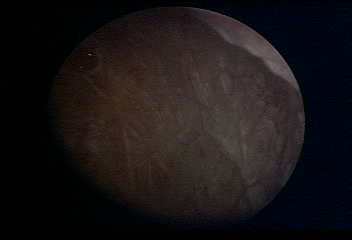
Modality: WLC
Class: Normal mucosa
Bladder cancer association: No